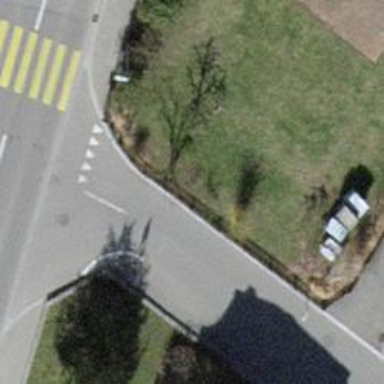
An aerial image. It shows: Traffic calming feature called choker.